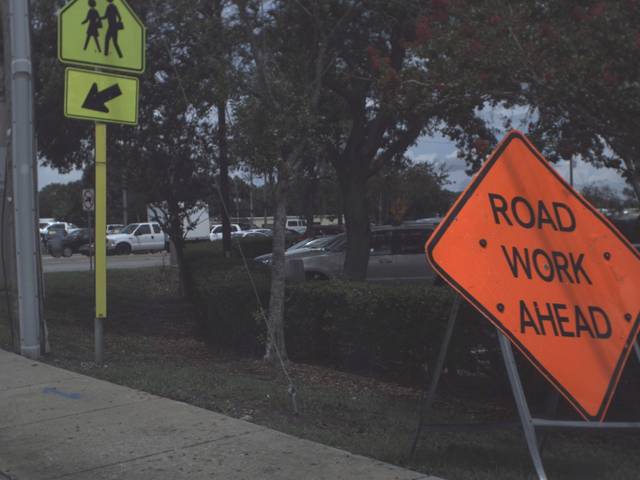
Region: United States
Coordinates: 27.865, -82.787